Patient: sex F, age 61
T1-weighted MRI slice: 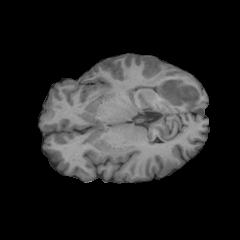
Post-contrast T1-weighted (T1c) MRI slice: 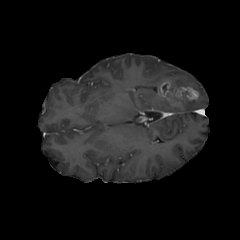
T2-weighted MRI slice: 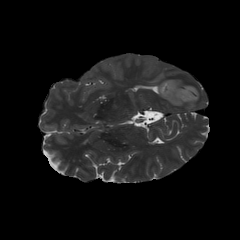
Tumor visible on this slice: yes
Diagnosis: Glioblastoma, IDH-wildtype
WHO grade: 4